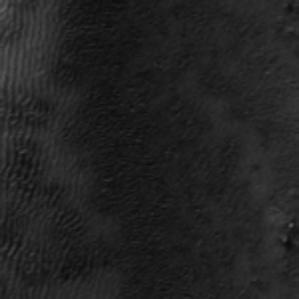
Label: frost